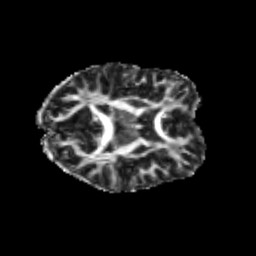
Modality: FA
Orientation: axial
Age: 19
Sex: female
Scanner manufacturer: siemens
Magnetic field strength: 3 T
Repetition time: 3.5 s
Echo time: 0.104 s